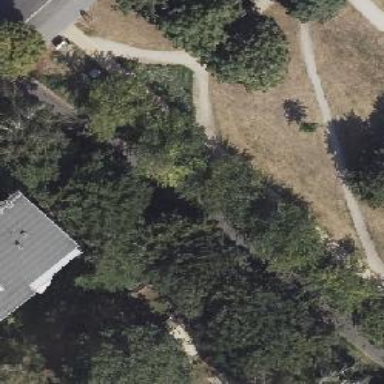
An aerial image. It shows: Broadleaved deciduous tree located in park.